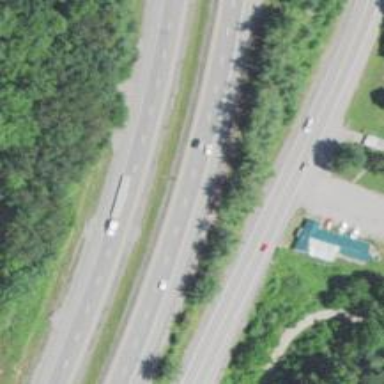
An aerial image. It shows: Expressway with asphalt surface classified as trunk highway.